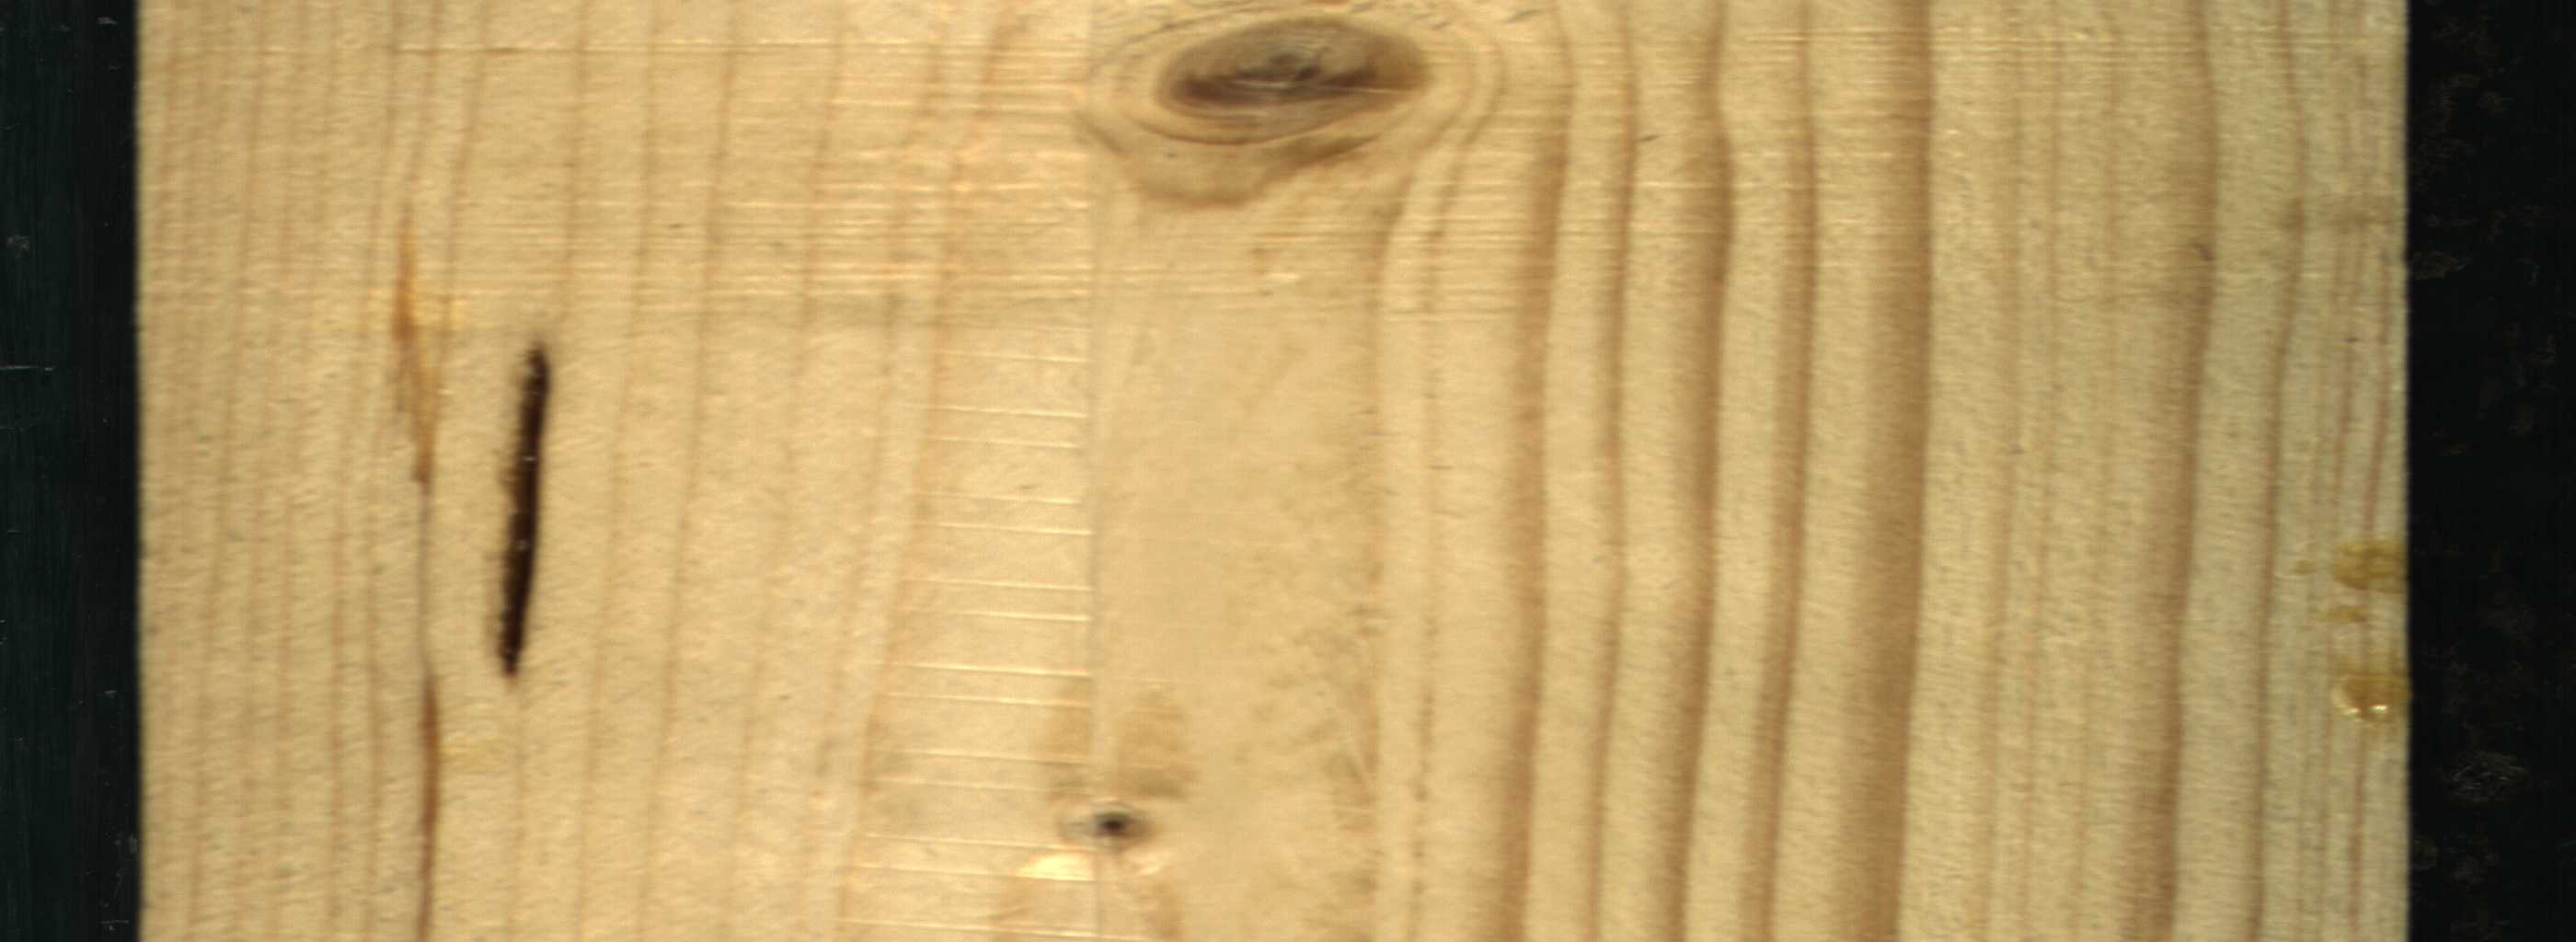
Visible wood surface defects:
resin
resin
resin
resin
resin
Live_Knot
Live_Knot